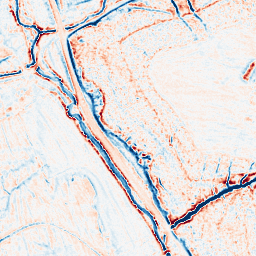
Category: multiscale
Decomposition family: dog_multiscale
Decomposition parameters: sigma_ratio: 1.4
n_scales: 4
base_sigma: 0.5
Upsampling method: bspline
Upsampling parameters: scale: 4
Upsampling scale: 4